Aerial crown-view tile of a tropical tree (Barro Colorado Island, Panama), acquired 20250124:
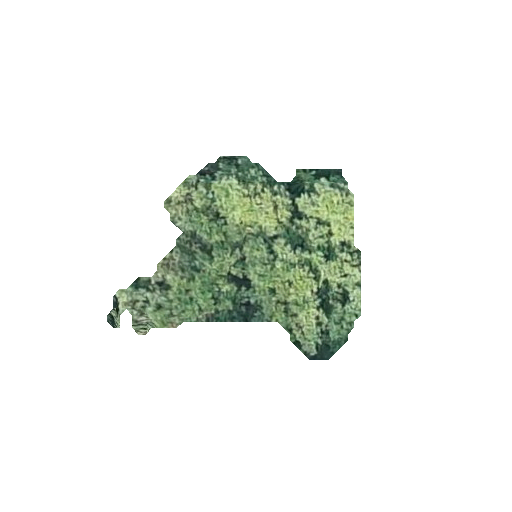
Species: Alseis blackiana
GBIF accepted scientific name: Alseis blackiana
Crown area: 48.252 m²